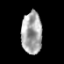
Tissue: prostate
Cell type: T cells
Senescence score: 0.2678
Nuclear area (px): 858
Mean DAPI intensity: 165.758